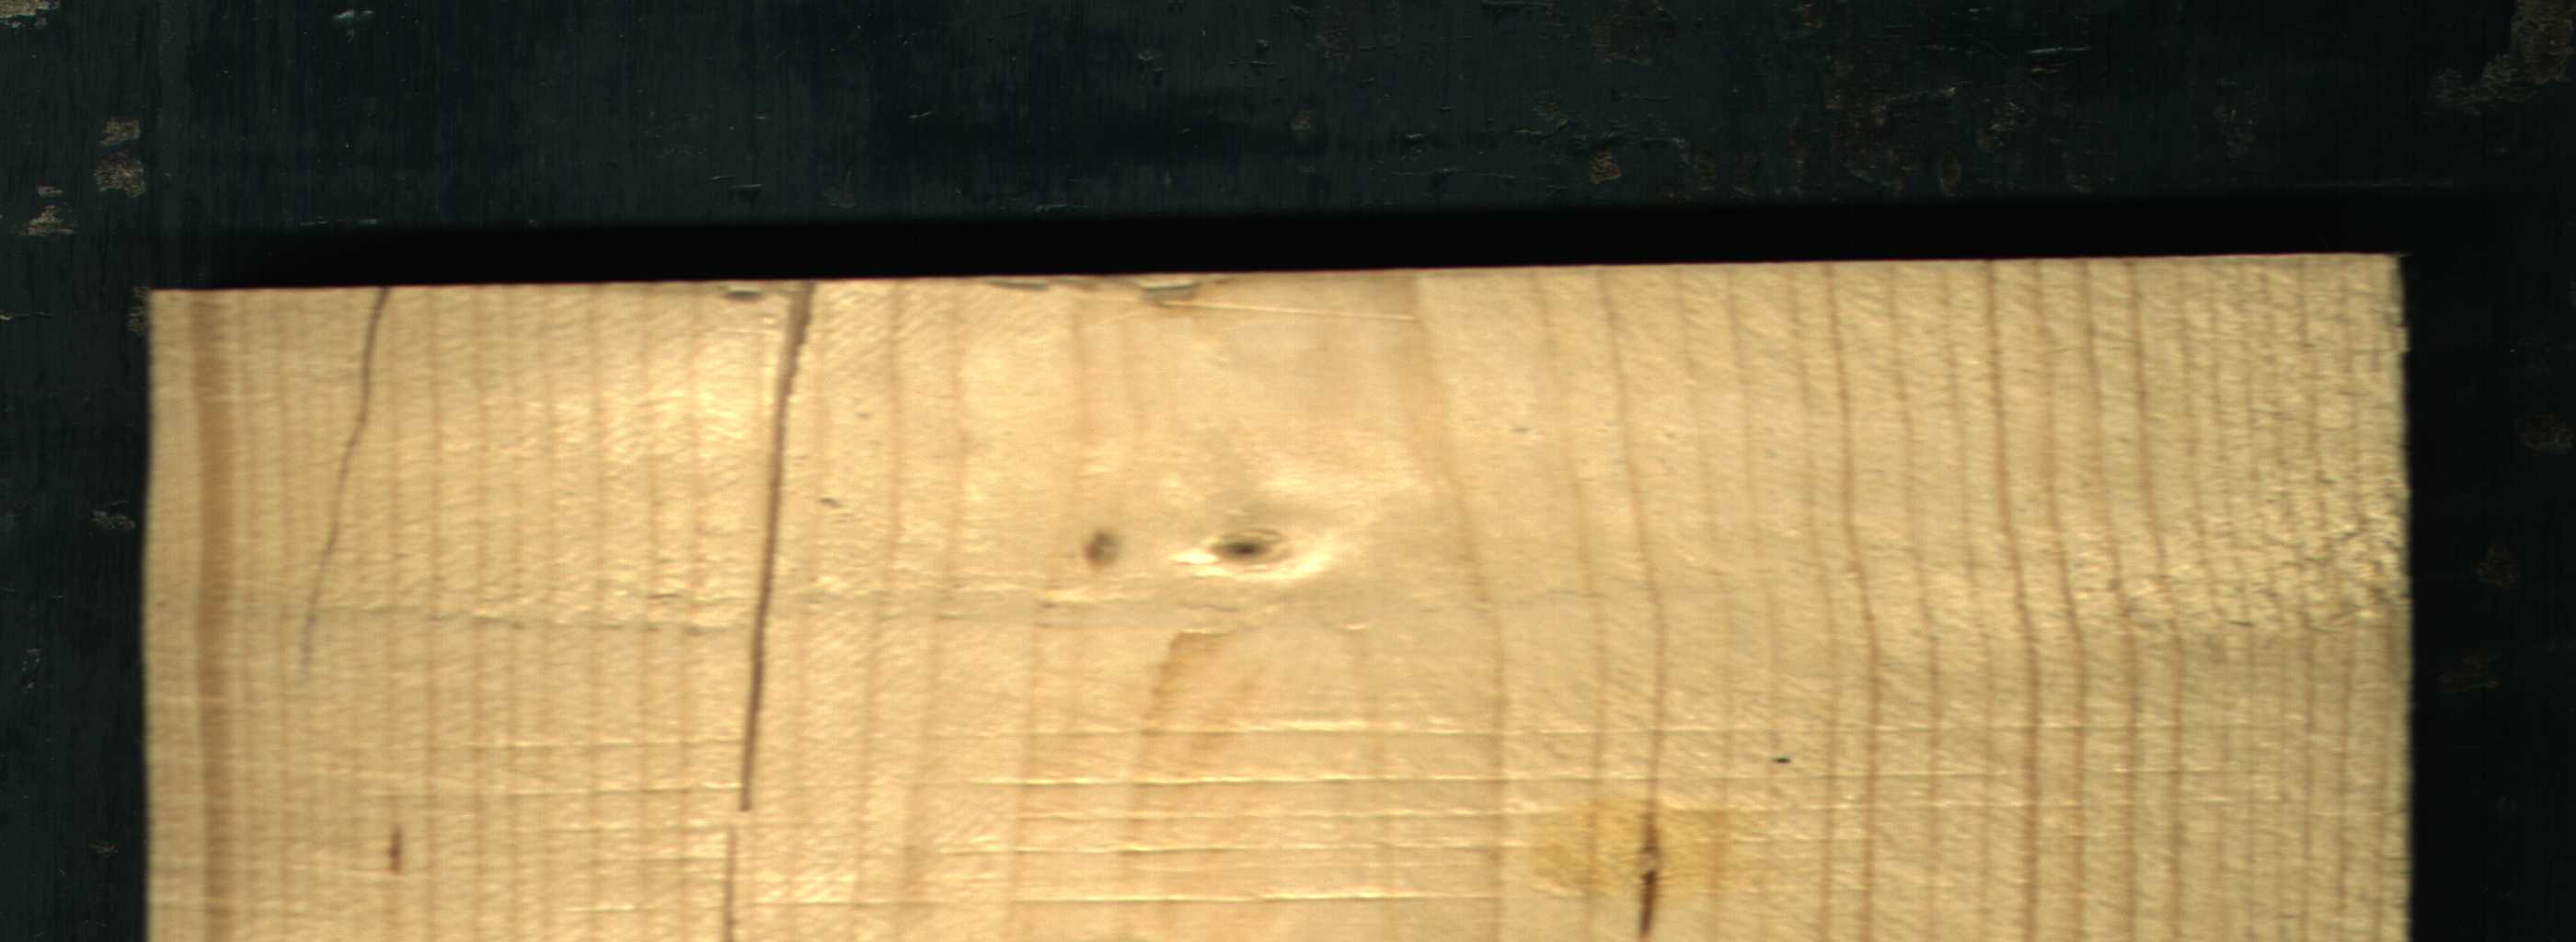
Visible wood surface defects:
resin
resin
Crack
Crack
Live_Knot